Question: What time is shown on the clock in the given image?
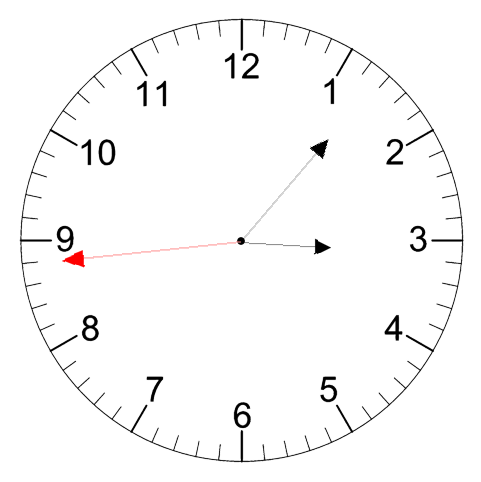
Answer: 03:06:44